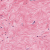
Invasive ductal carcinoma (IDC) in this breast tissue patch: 0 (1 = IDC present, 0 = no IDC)